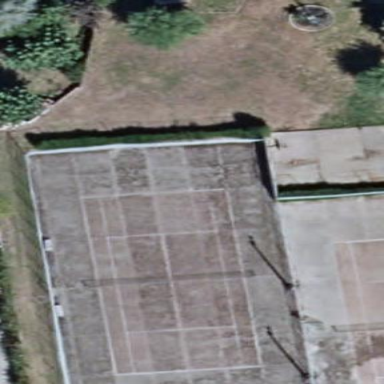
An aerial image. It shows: Tennis court on the leisure land pitch.